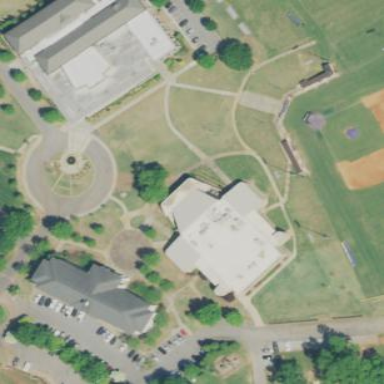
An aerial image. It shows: College building.